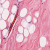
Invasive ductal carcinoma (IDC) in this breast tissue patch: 0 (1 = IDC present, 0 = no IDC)